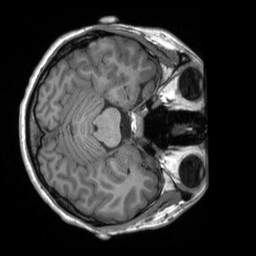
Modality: T1w
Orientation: axial
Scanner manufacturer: siemens
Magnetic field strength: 3 T
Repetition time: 2 s
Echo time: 0.0023 s